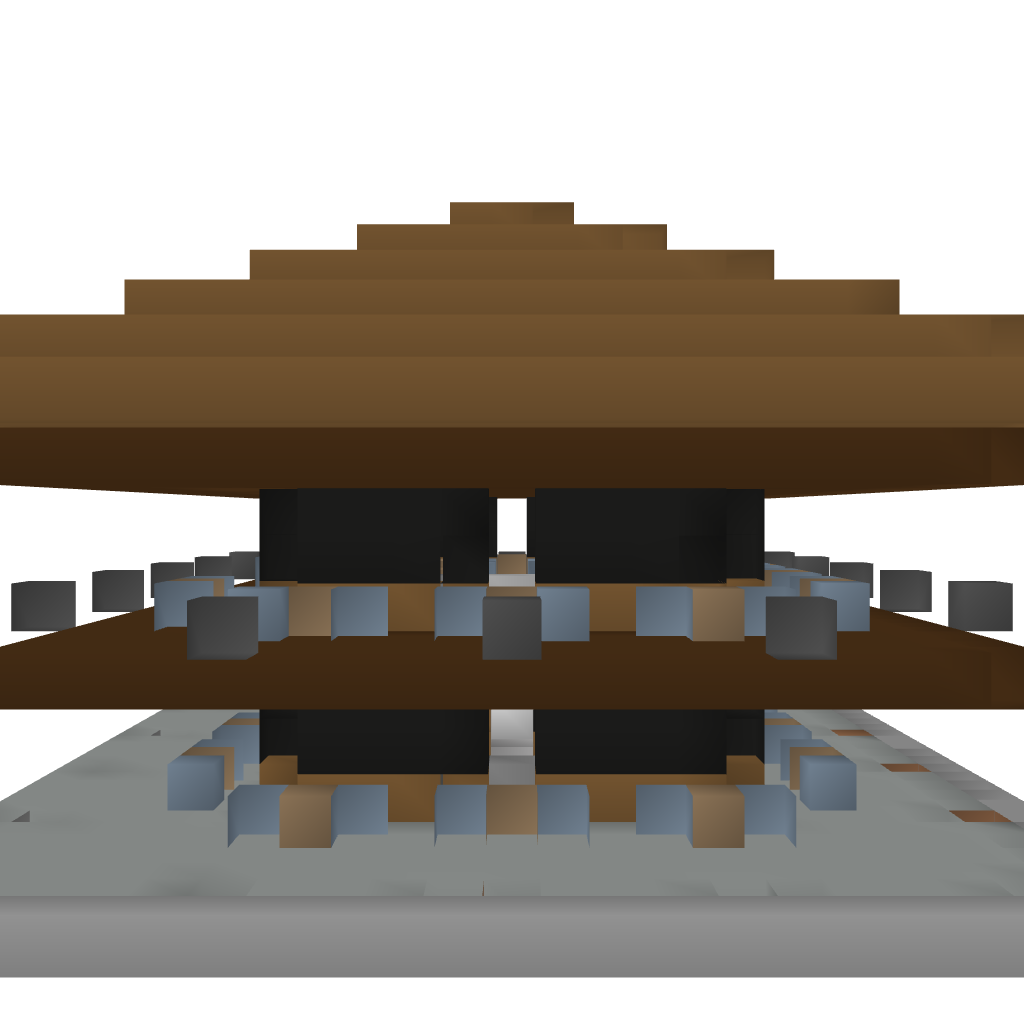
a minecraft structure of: Bar &amp; Restaurant By: jjcash